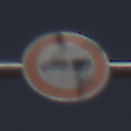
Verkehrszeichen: VerbotLastkraftwagenMitAnhaenger
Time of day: Midday
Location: Outdoor (Nature)
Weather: PartlyCloudy
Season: NotSpecified
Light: Natural